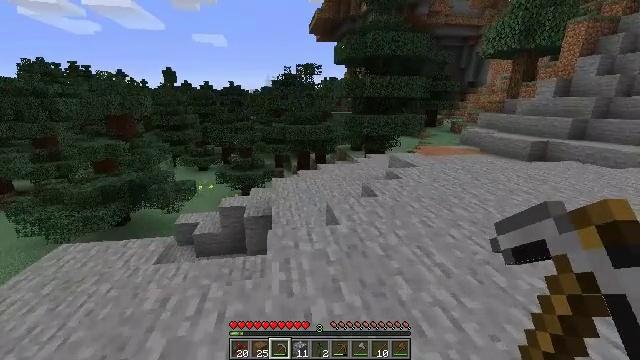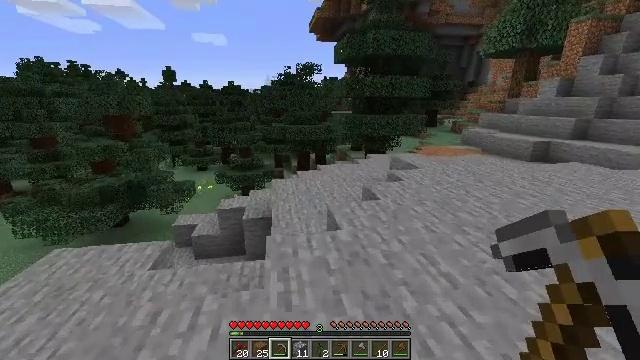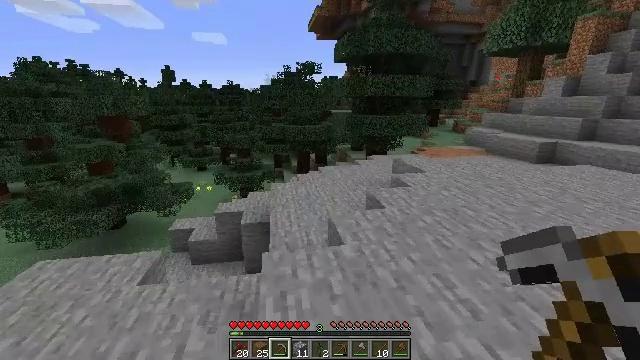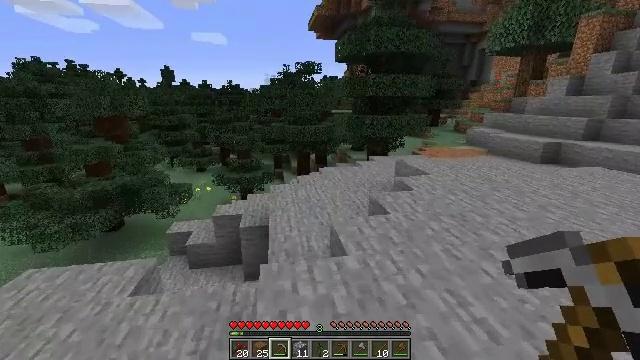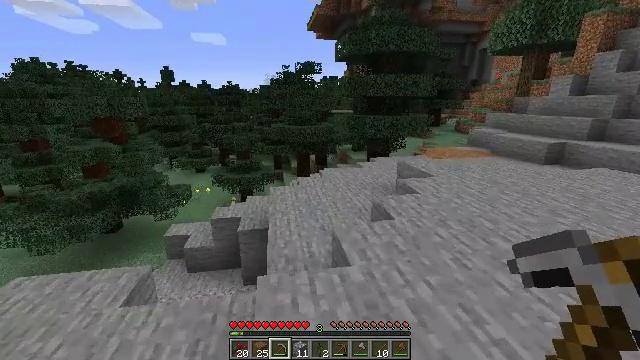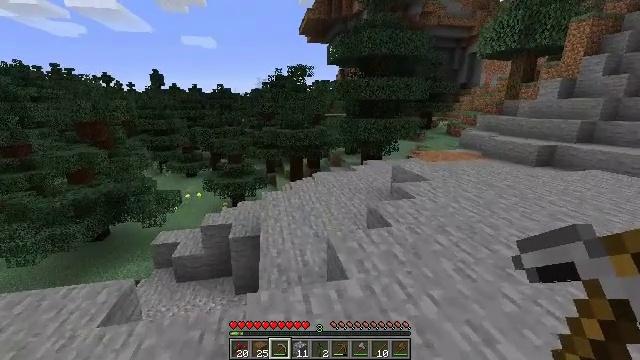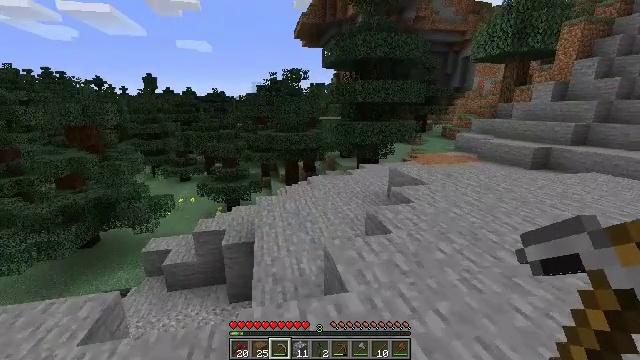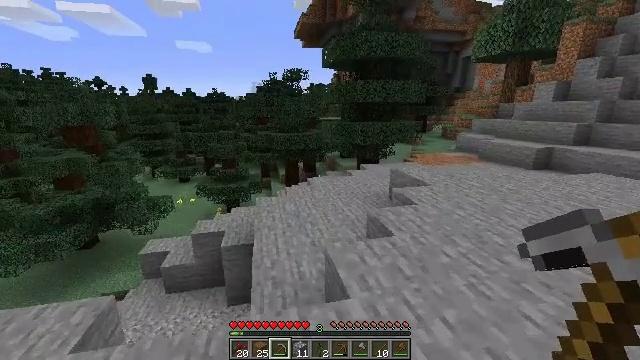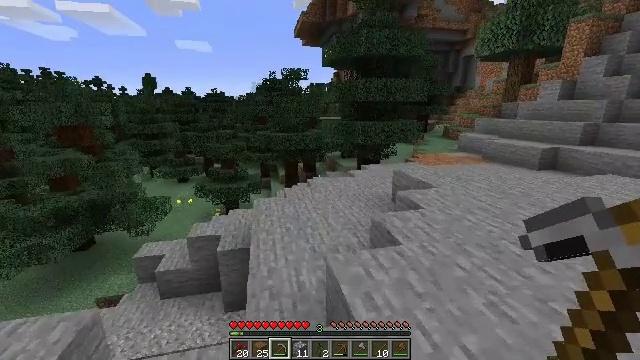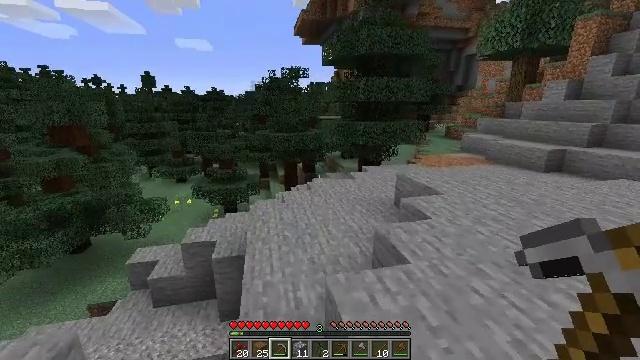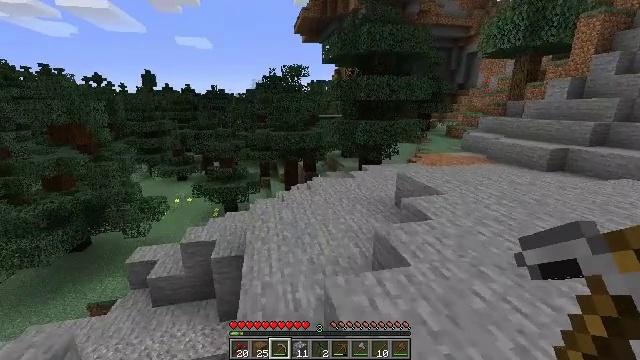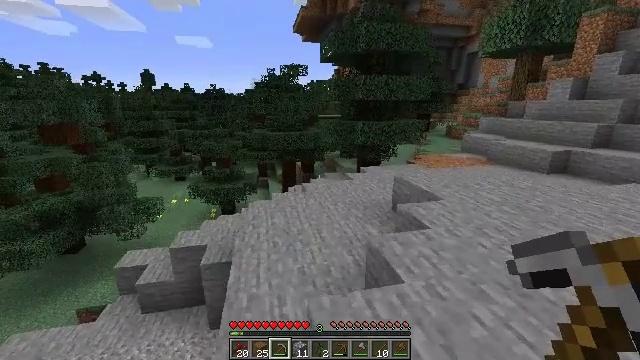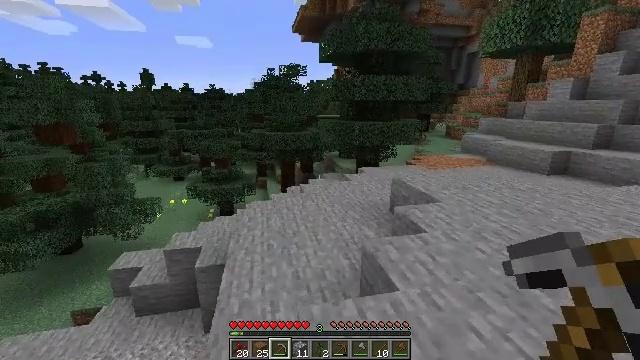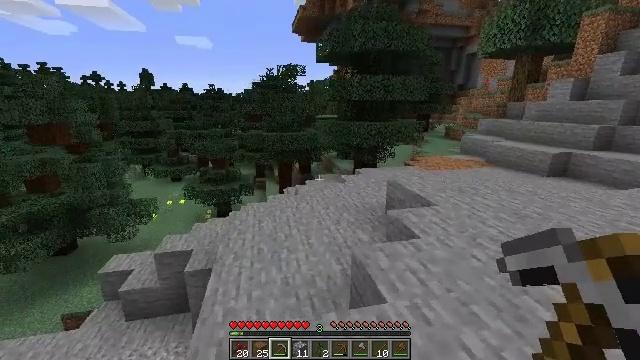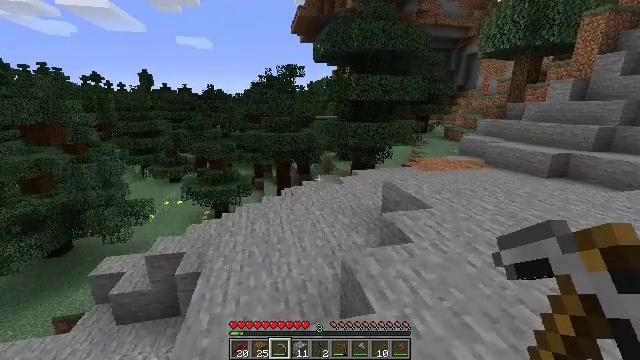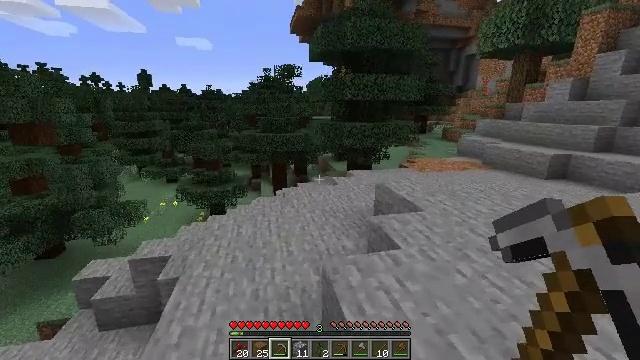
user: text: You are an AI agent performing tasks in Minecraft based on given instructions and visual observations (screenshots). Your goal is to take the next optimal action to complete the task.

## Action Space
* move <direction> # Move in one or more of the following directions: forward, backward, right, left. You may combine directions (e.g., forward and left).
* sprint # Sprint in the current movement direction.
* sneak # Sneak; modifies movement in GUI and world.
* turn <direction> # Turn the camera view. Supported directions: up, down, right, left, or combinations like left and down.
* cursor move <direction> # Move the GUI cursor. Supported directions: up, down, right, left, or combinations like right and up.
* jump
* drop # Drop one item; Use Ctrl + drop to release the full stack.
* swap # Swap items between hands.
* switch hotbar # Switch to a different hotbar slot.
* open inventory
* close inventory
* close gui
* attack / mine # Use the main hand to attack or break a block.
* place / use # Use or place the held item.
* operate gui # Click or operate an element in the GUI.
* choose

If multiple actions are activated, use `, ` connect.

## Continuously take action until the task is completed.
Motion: motion action
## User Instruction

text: Break the sweet berry bush to collect berries.
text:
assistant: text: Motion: move forward
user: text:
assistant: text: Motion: move forward
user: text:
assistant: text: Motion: move forward
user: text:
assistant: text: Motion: move forward
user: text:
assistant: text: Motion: move forward, turn right
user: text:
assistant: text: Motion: move forward, turn right
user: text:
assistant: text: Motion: move forward
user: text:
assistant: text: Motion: move forward
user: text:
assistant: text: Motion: move forward
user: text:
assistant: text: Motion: move forward and move right
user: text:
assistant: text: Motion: move forward and move right
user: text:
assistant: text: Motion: move forward and move right
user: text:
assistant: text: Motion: move forward and move right
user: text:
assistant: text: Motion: move forward and move right
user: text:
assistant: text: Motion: move forward and move right
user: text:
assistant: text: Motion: move forward and move right
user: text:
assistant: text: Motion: move forward and move right
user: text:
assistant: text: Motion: move forward and move right
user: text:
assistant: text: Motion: move forward and move right, turn right and up
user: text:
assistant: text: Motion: move forward and move right
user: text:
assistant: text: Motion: move forward and move right
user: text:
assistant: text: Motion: move forward and move right
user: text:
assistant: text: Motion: move forward and move right, turn right
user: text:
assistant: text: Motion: move forward and move right, turn right
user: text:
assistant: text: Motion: move forward and move right, turn right
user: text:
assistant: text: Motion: move forward, turn right
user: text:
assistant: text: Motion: move forward, turn right
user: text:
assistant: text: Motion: move forward, turn right and up
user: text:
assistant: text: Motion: move forward, turn right and up
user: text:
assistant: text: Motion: move forward, turn up